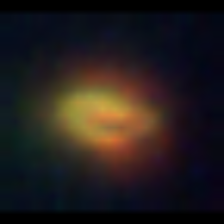
Taxon: NanoPlankton
Group: Other